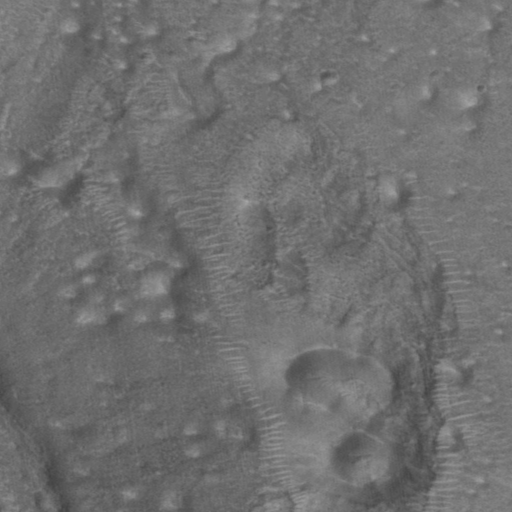
Objects detected: cone